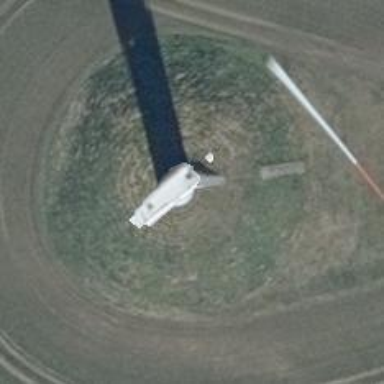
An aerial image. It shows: Wind turbine generator made by Vestas. The generator utilizes wind as its power source and belongs to the horizontal axis type.